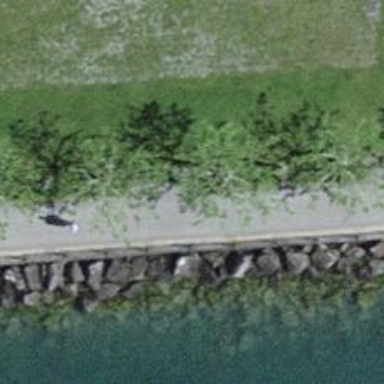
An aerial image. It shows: Bench for seating.